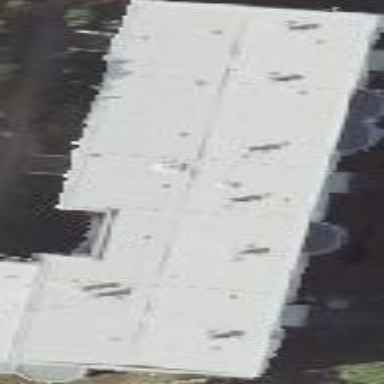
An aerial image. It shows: Apartment building with flat roof.